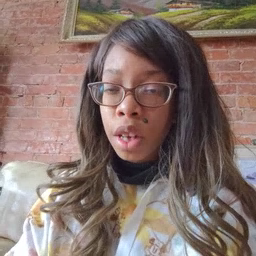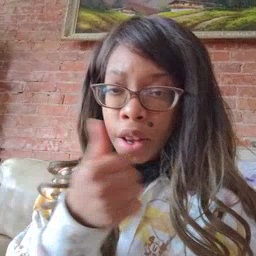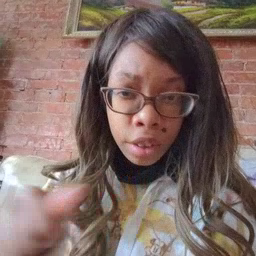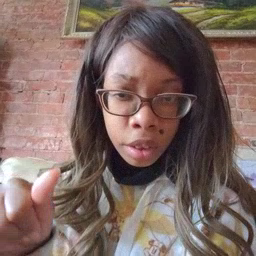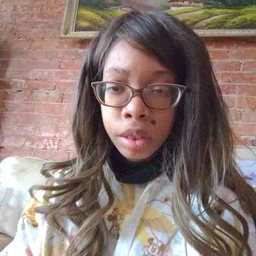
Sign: any